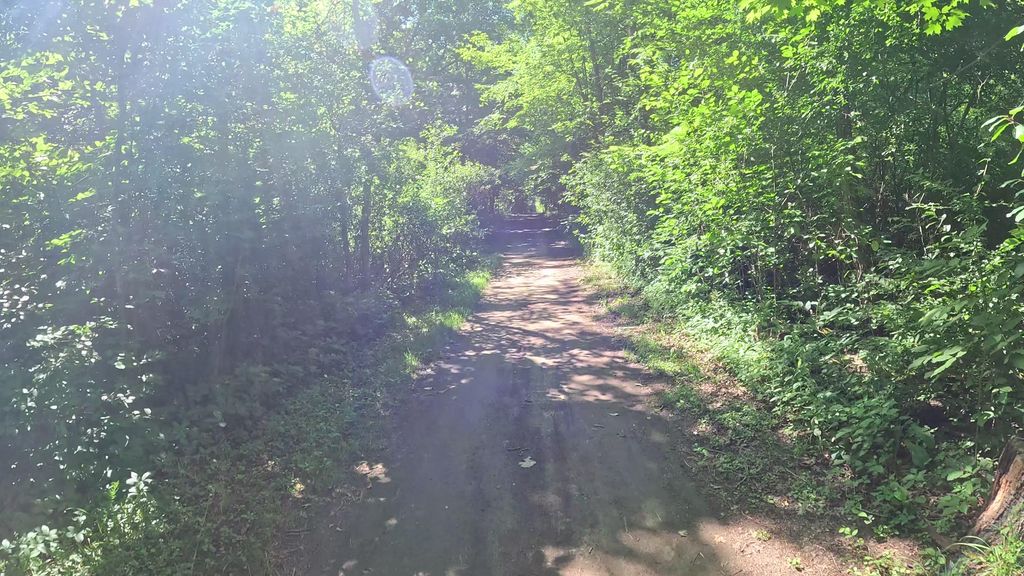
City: ottawa-gatineau